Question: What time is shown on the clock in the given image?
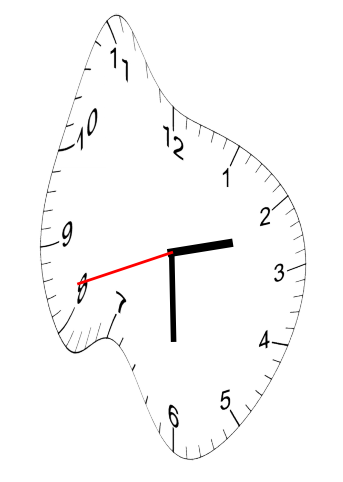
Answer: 02:29:42